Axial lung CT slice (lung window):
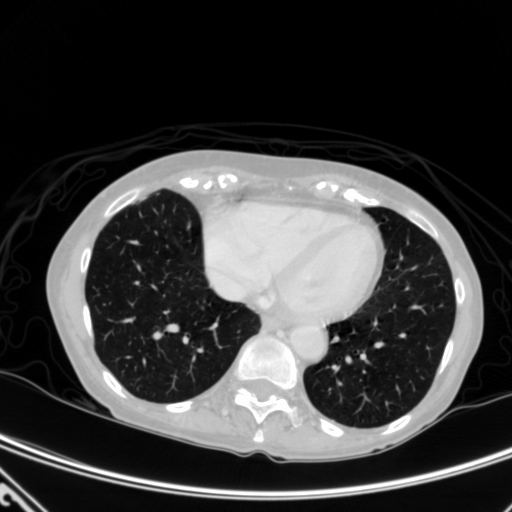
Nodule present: no